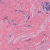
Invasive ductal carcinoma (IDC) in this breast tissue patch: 0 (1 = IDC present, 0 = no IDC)